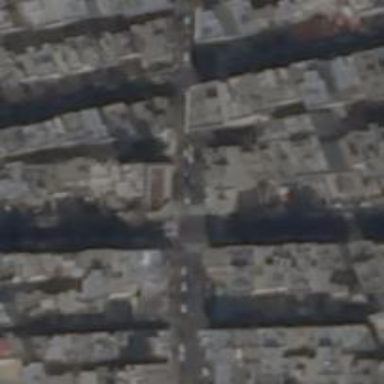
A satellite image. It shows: Marked crossing on the road.